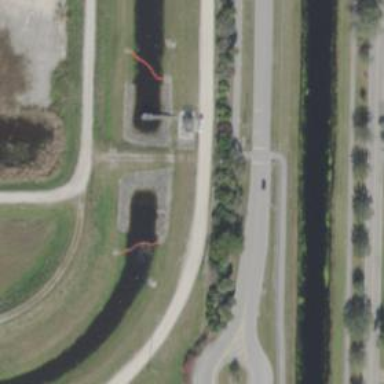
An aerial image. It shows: Culvert underpass for canal.